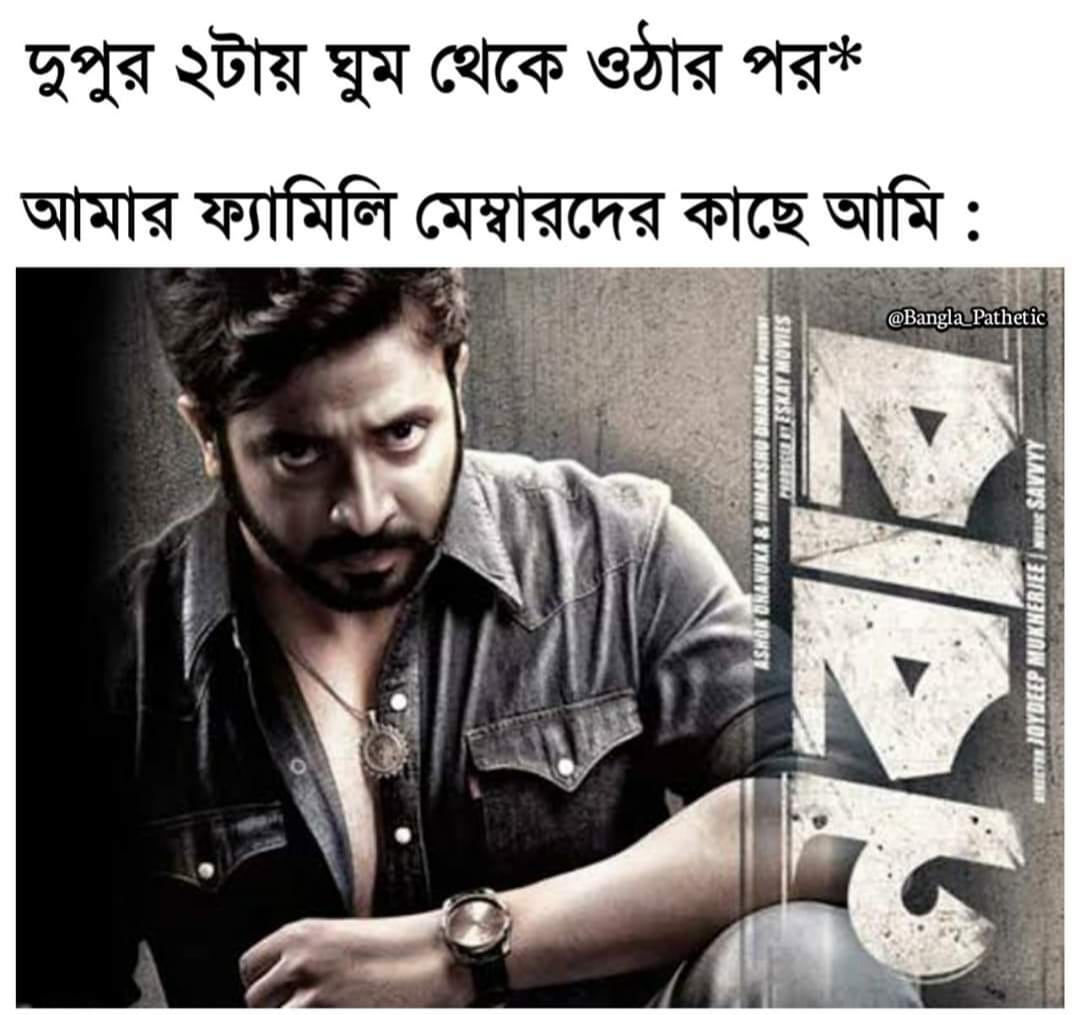
Text: দুপুর ২টায় ঘুম থেকে ওঠার পর* আমার ফ্যামিলি মেম্বারদের কাছে আমি: নবাব
Label: Non Hate